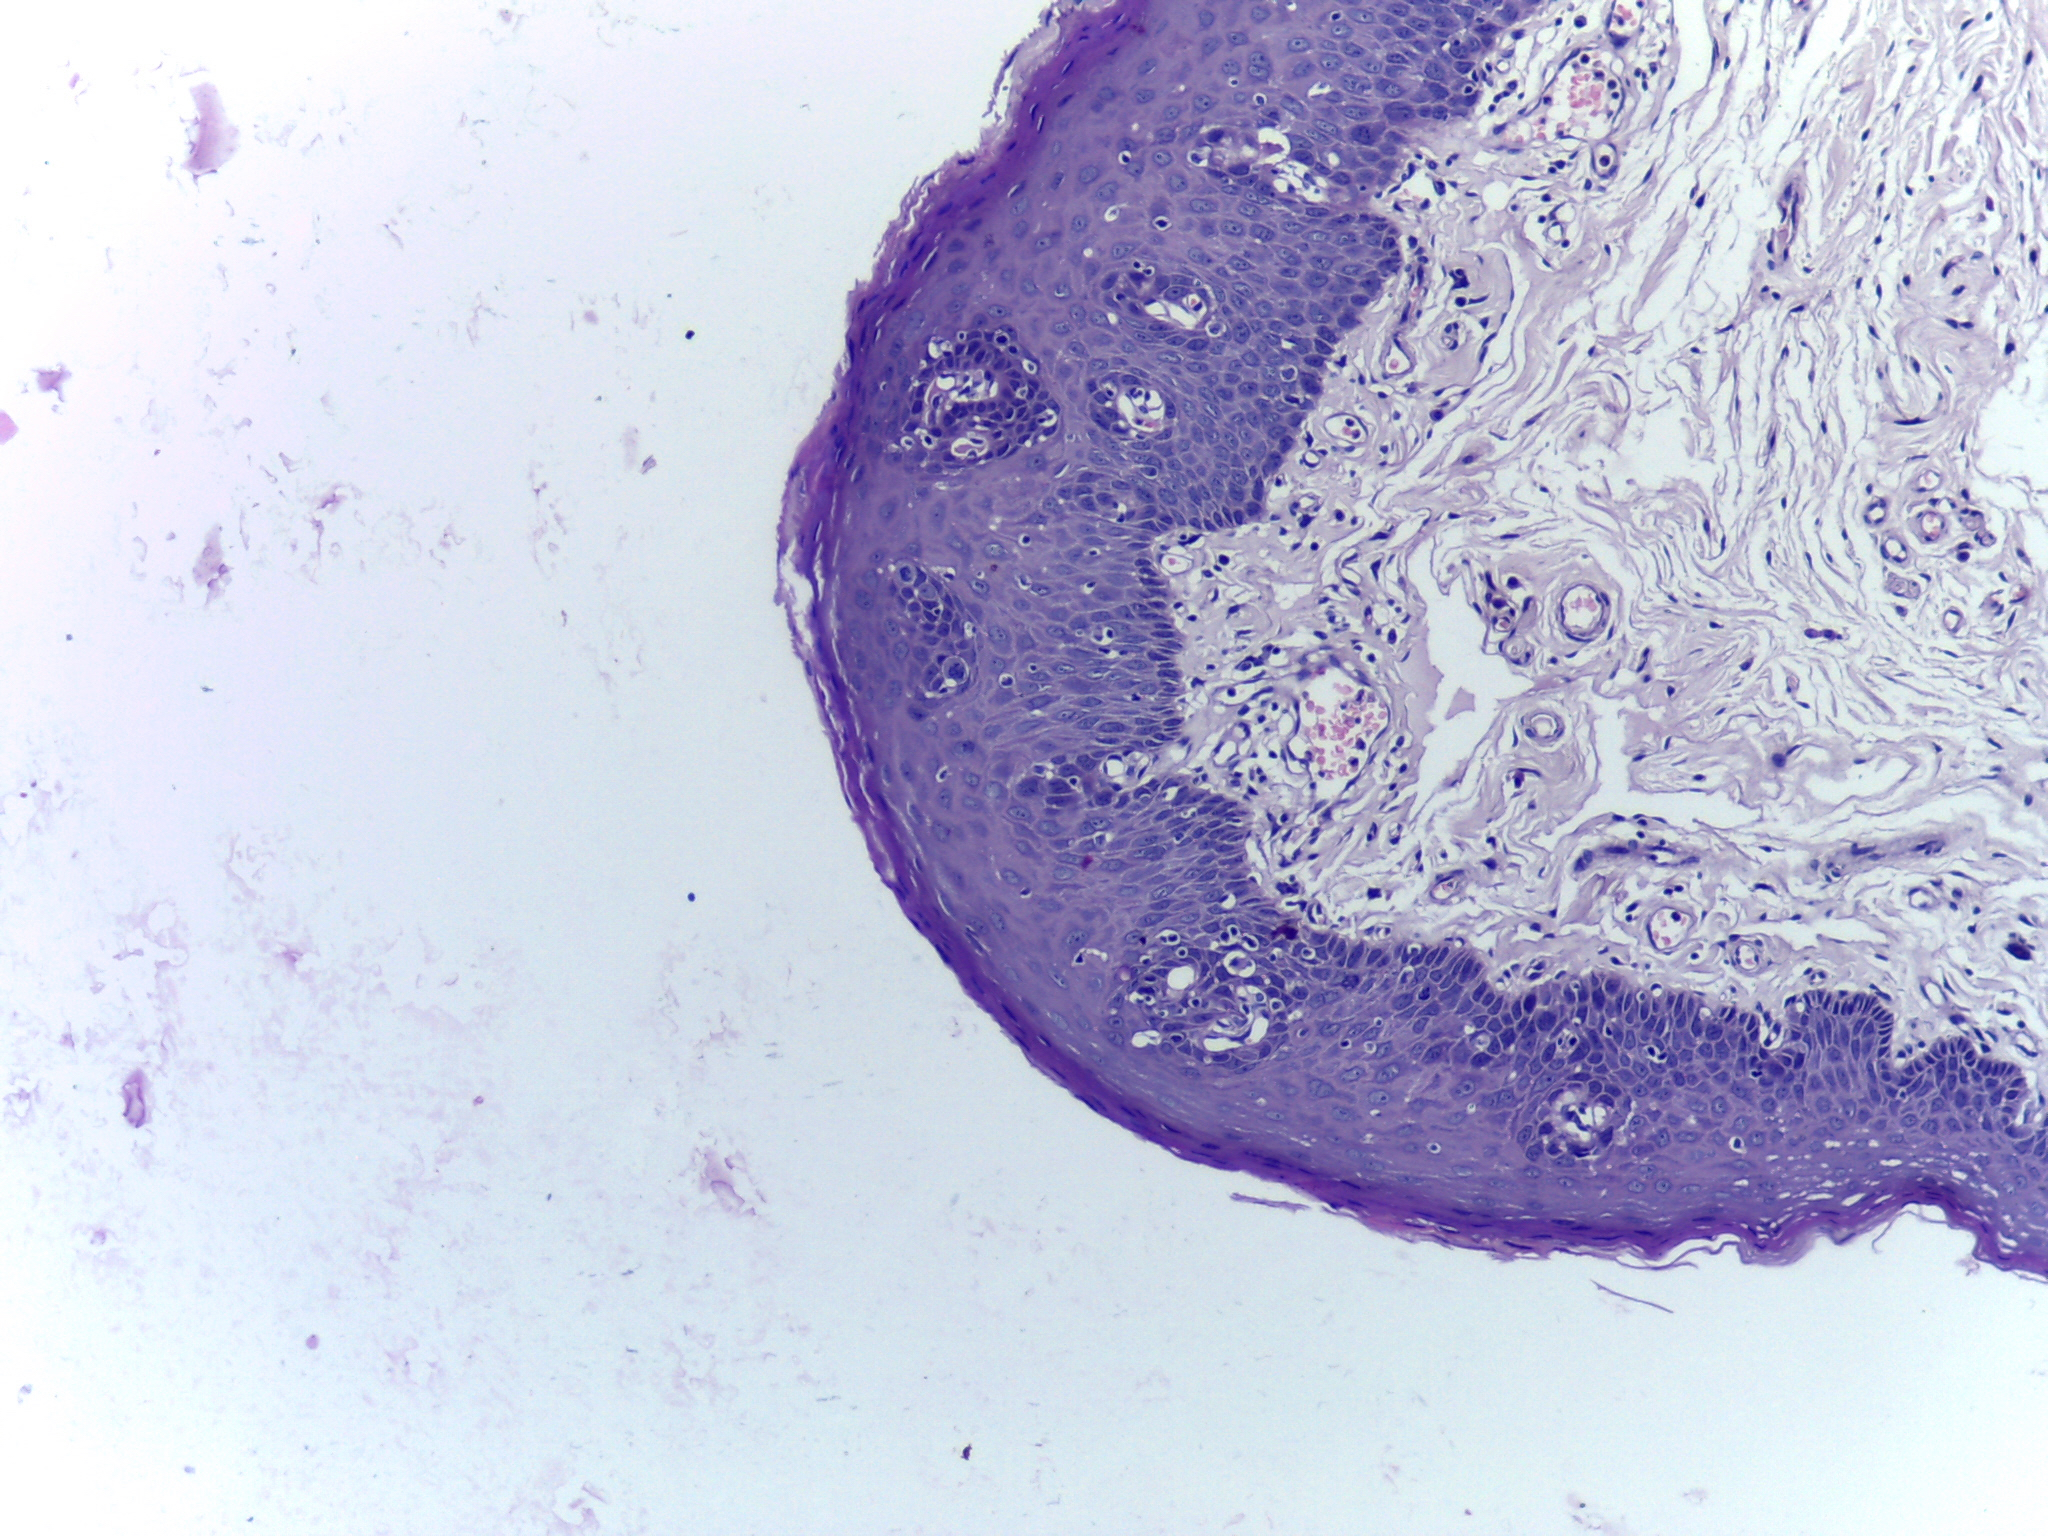
Diagnosis: Normal